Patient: sex F, age 77
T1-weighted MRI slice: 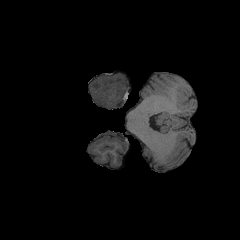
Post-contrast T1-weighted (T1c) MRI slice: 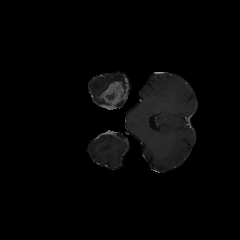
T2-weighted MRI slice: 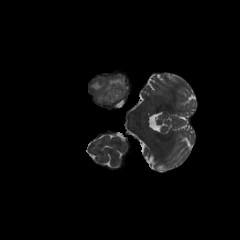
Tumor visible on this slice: yes
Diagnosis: Glioblastoma, IDH-wildtype
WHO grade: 4